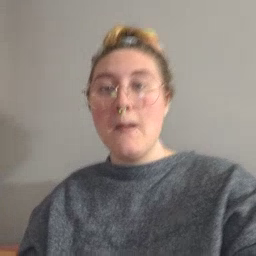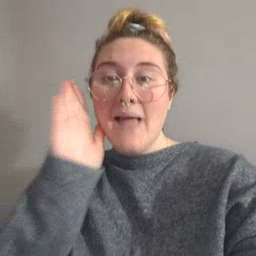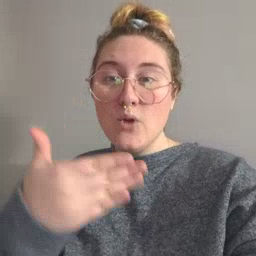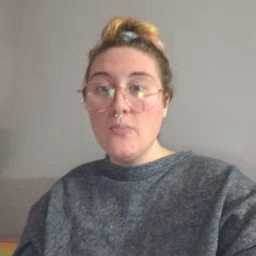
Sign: bedroom